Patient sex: M
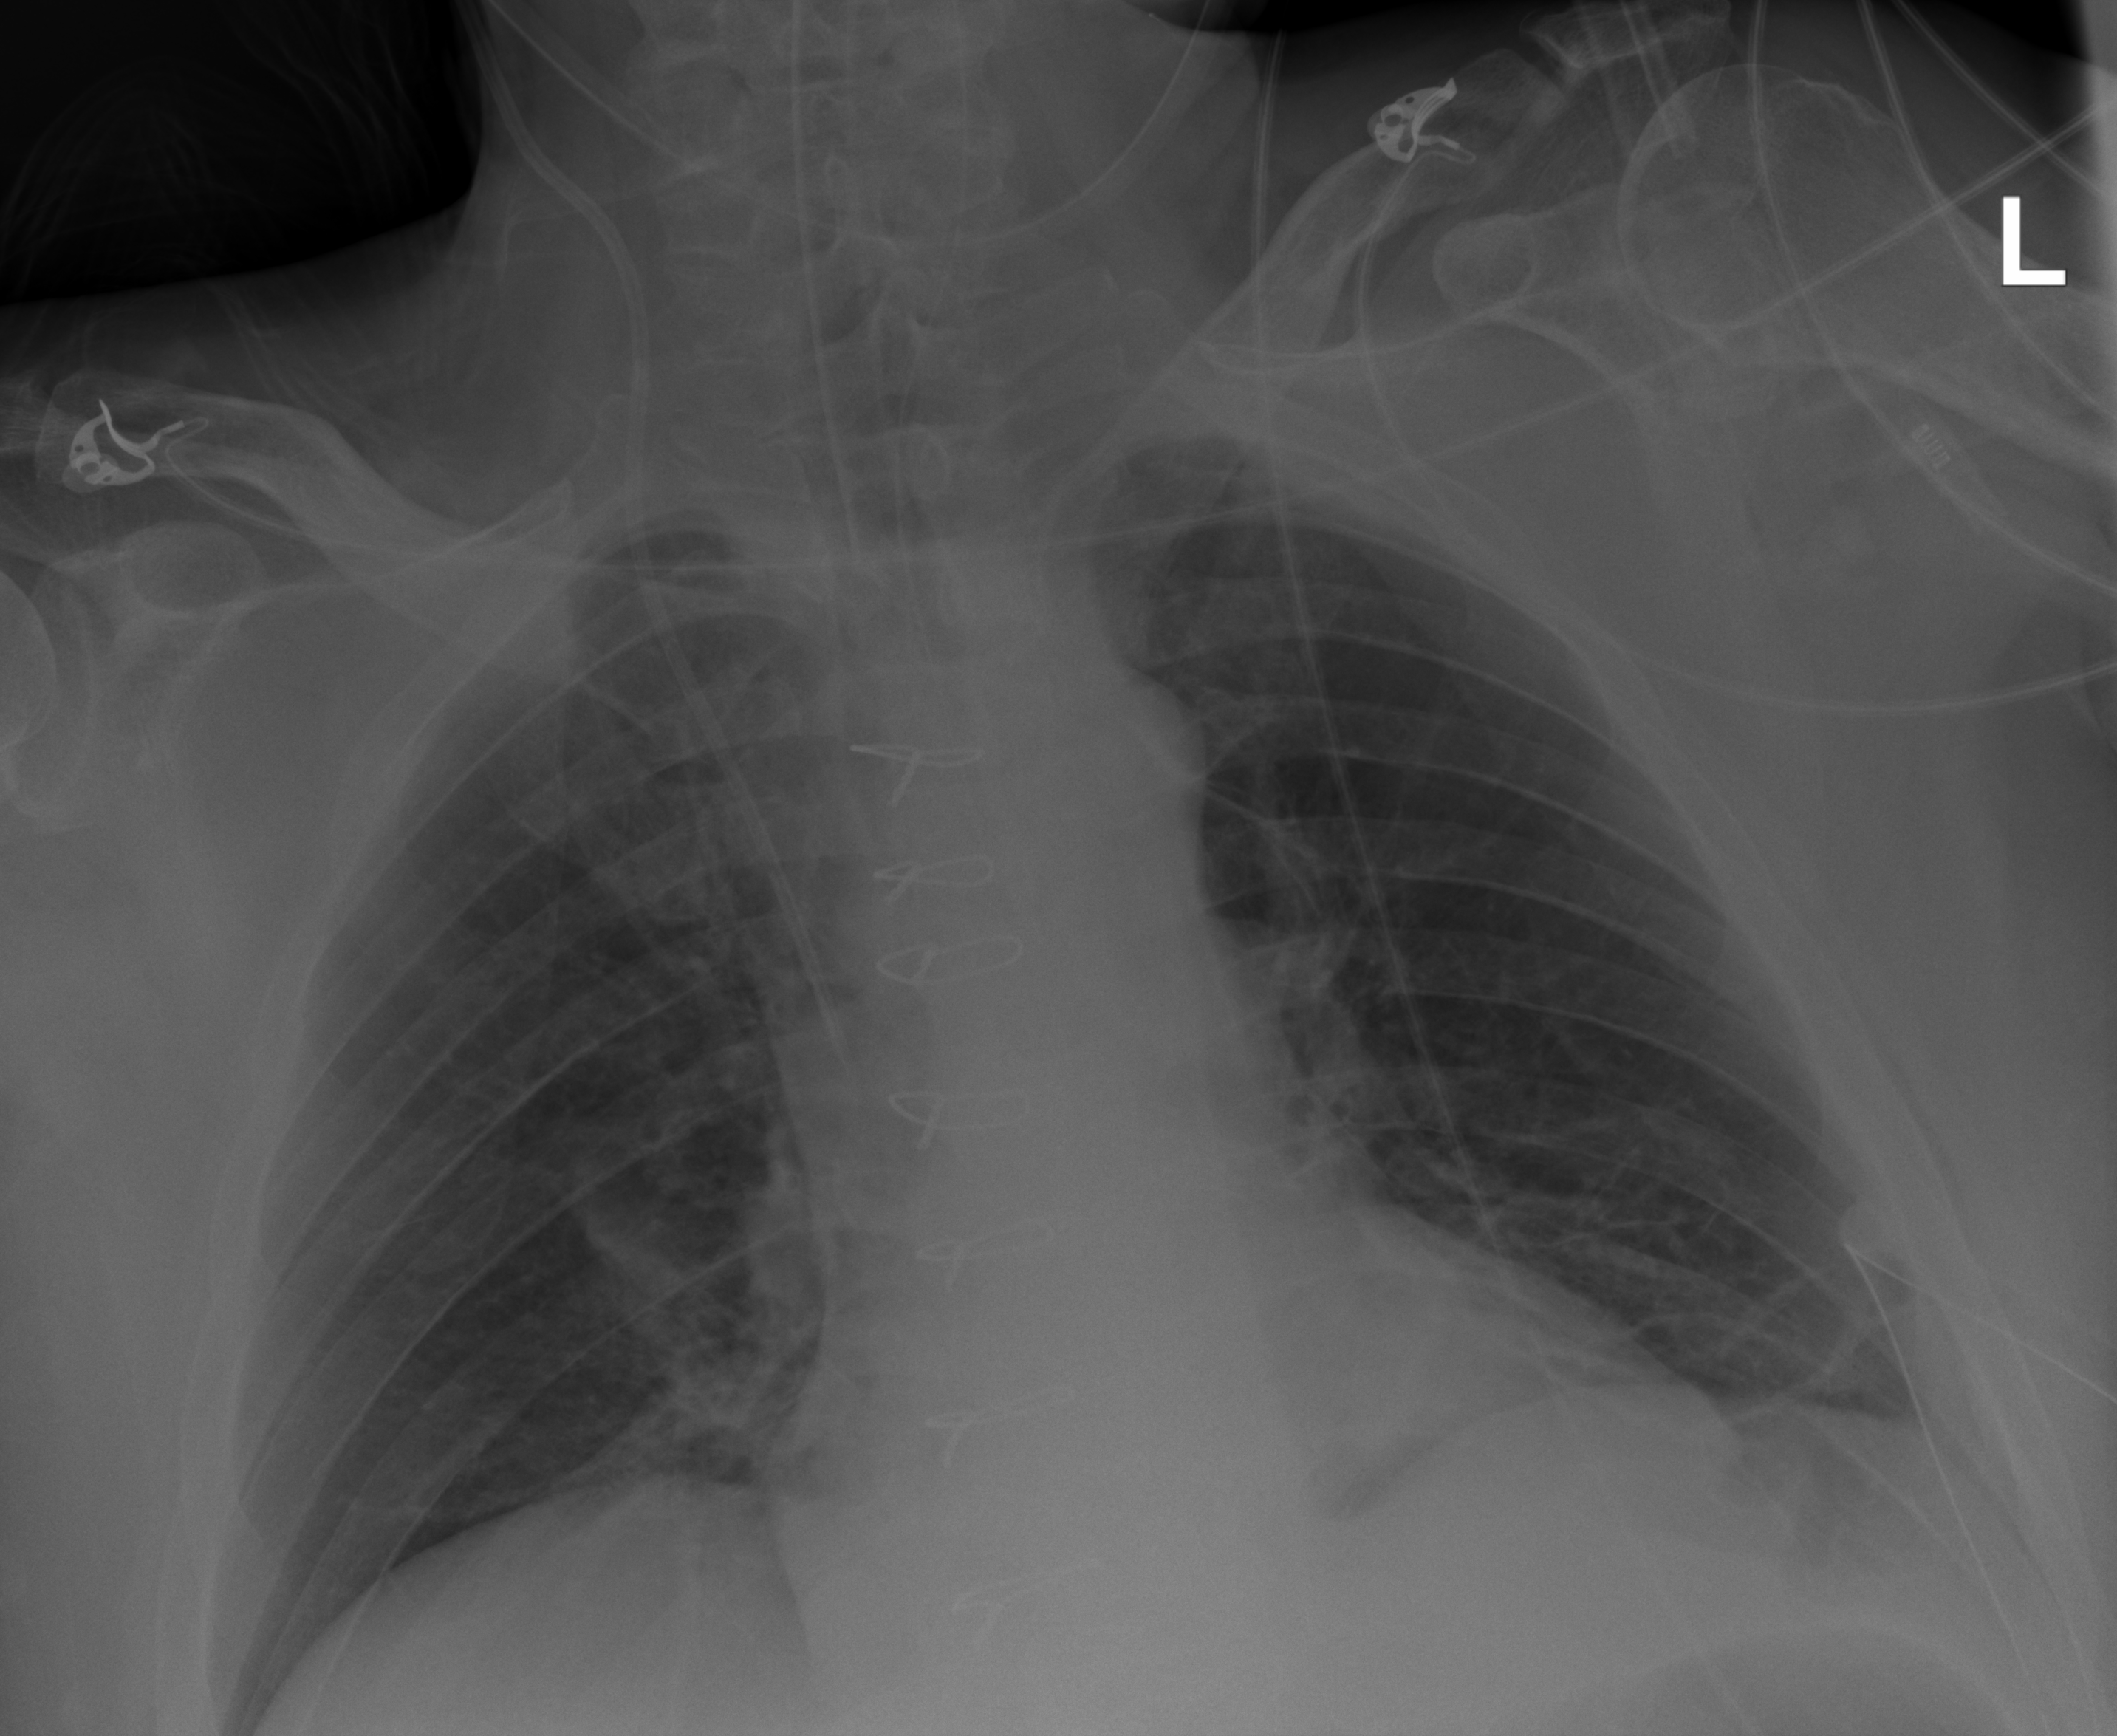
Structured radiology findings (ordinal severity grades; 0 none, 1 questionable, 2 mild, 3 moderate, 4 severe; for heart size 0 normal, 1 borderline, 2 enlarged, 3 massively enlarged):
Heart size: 0
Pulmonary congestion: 0
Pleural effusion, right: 0
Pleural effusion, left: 0
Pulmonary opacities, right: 0
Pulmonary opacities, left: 0
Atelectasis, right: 2
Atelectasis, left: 2